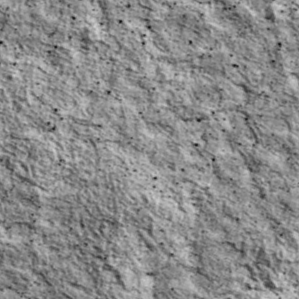
Label: non_frost